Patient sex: F
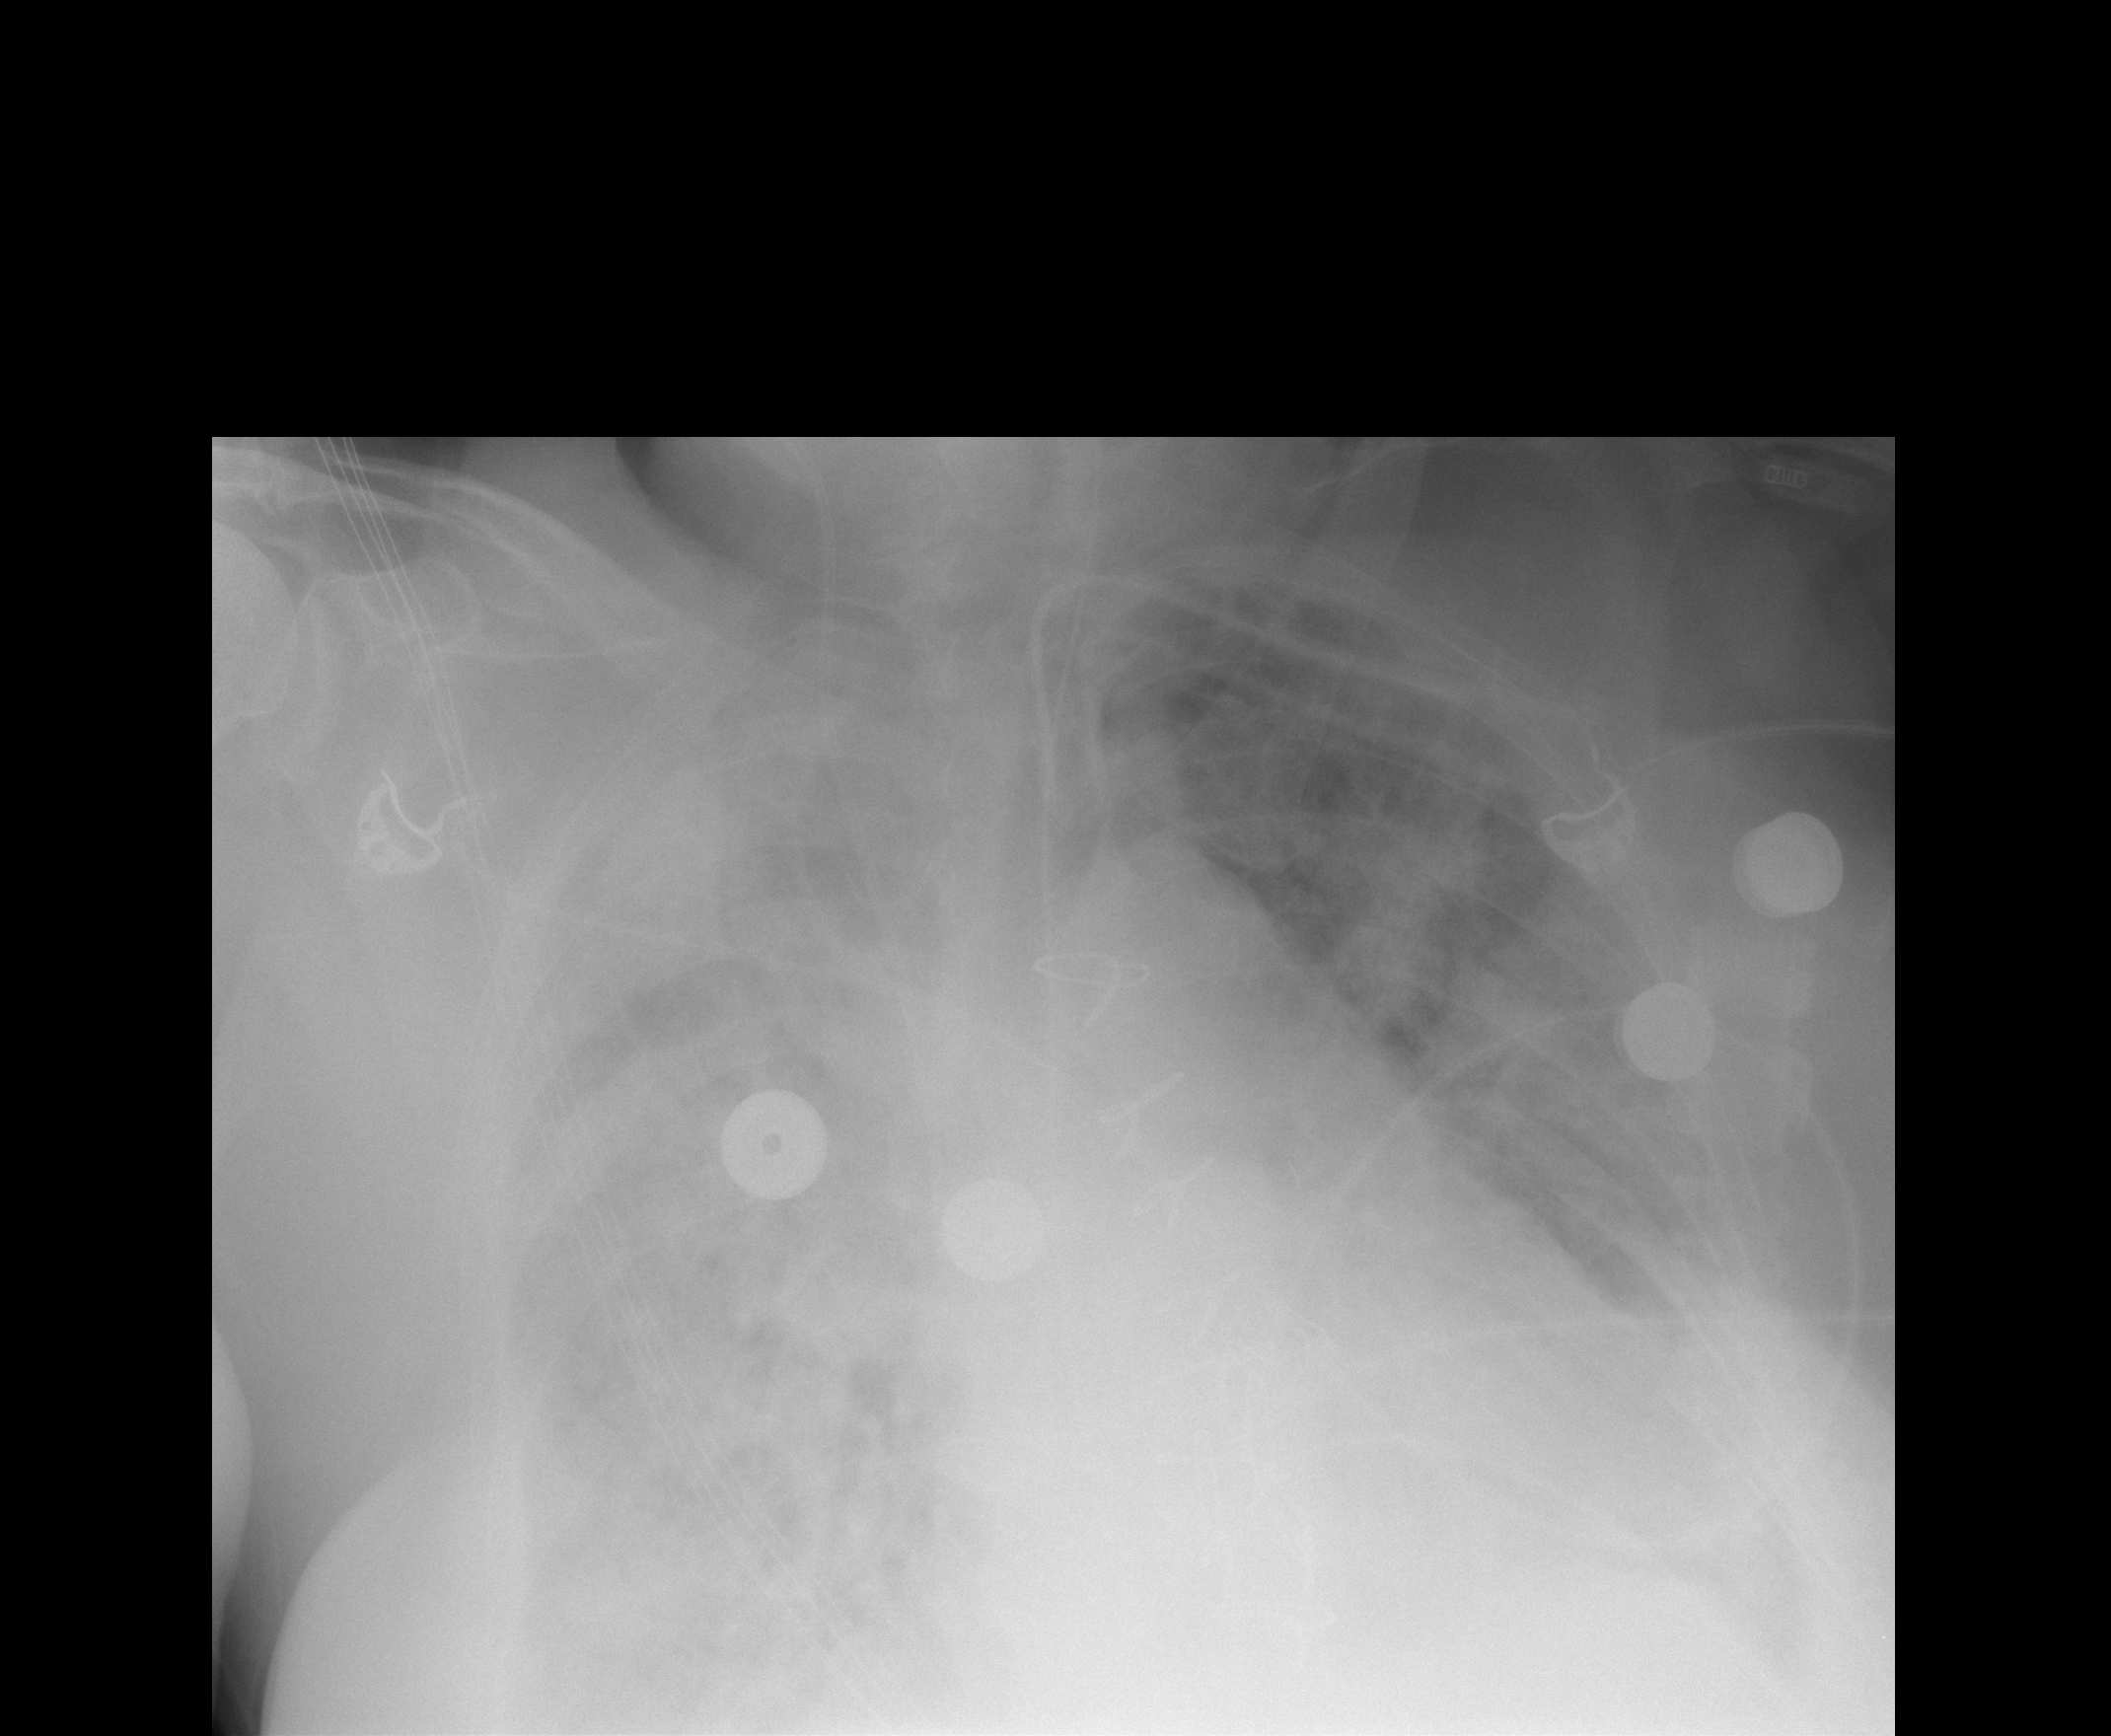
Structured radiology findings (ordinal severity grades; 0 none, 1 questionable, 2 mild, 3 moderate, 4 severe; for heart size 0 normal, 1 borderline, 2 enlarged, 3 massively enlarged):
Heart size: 2
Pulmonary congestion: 2
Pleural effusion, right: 2
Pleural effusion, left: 2
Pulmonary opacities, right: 4
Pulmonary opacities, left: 3
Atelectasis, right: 4
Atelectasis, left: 3